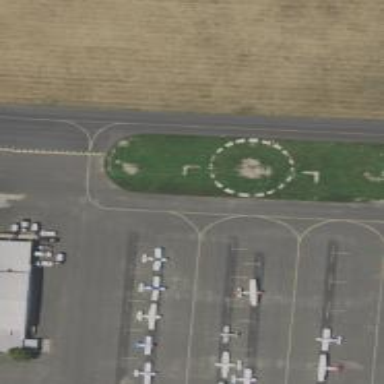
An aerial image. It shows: Image of taxiway at airport.